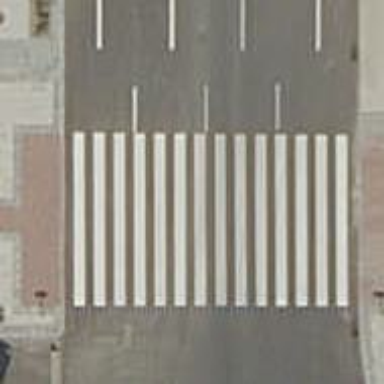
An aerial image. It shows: Uncontrolled zebra crossing on the road.